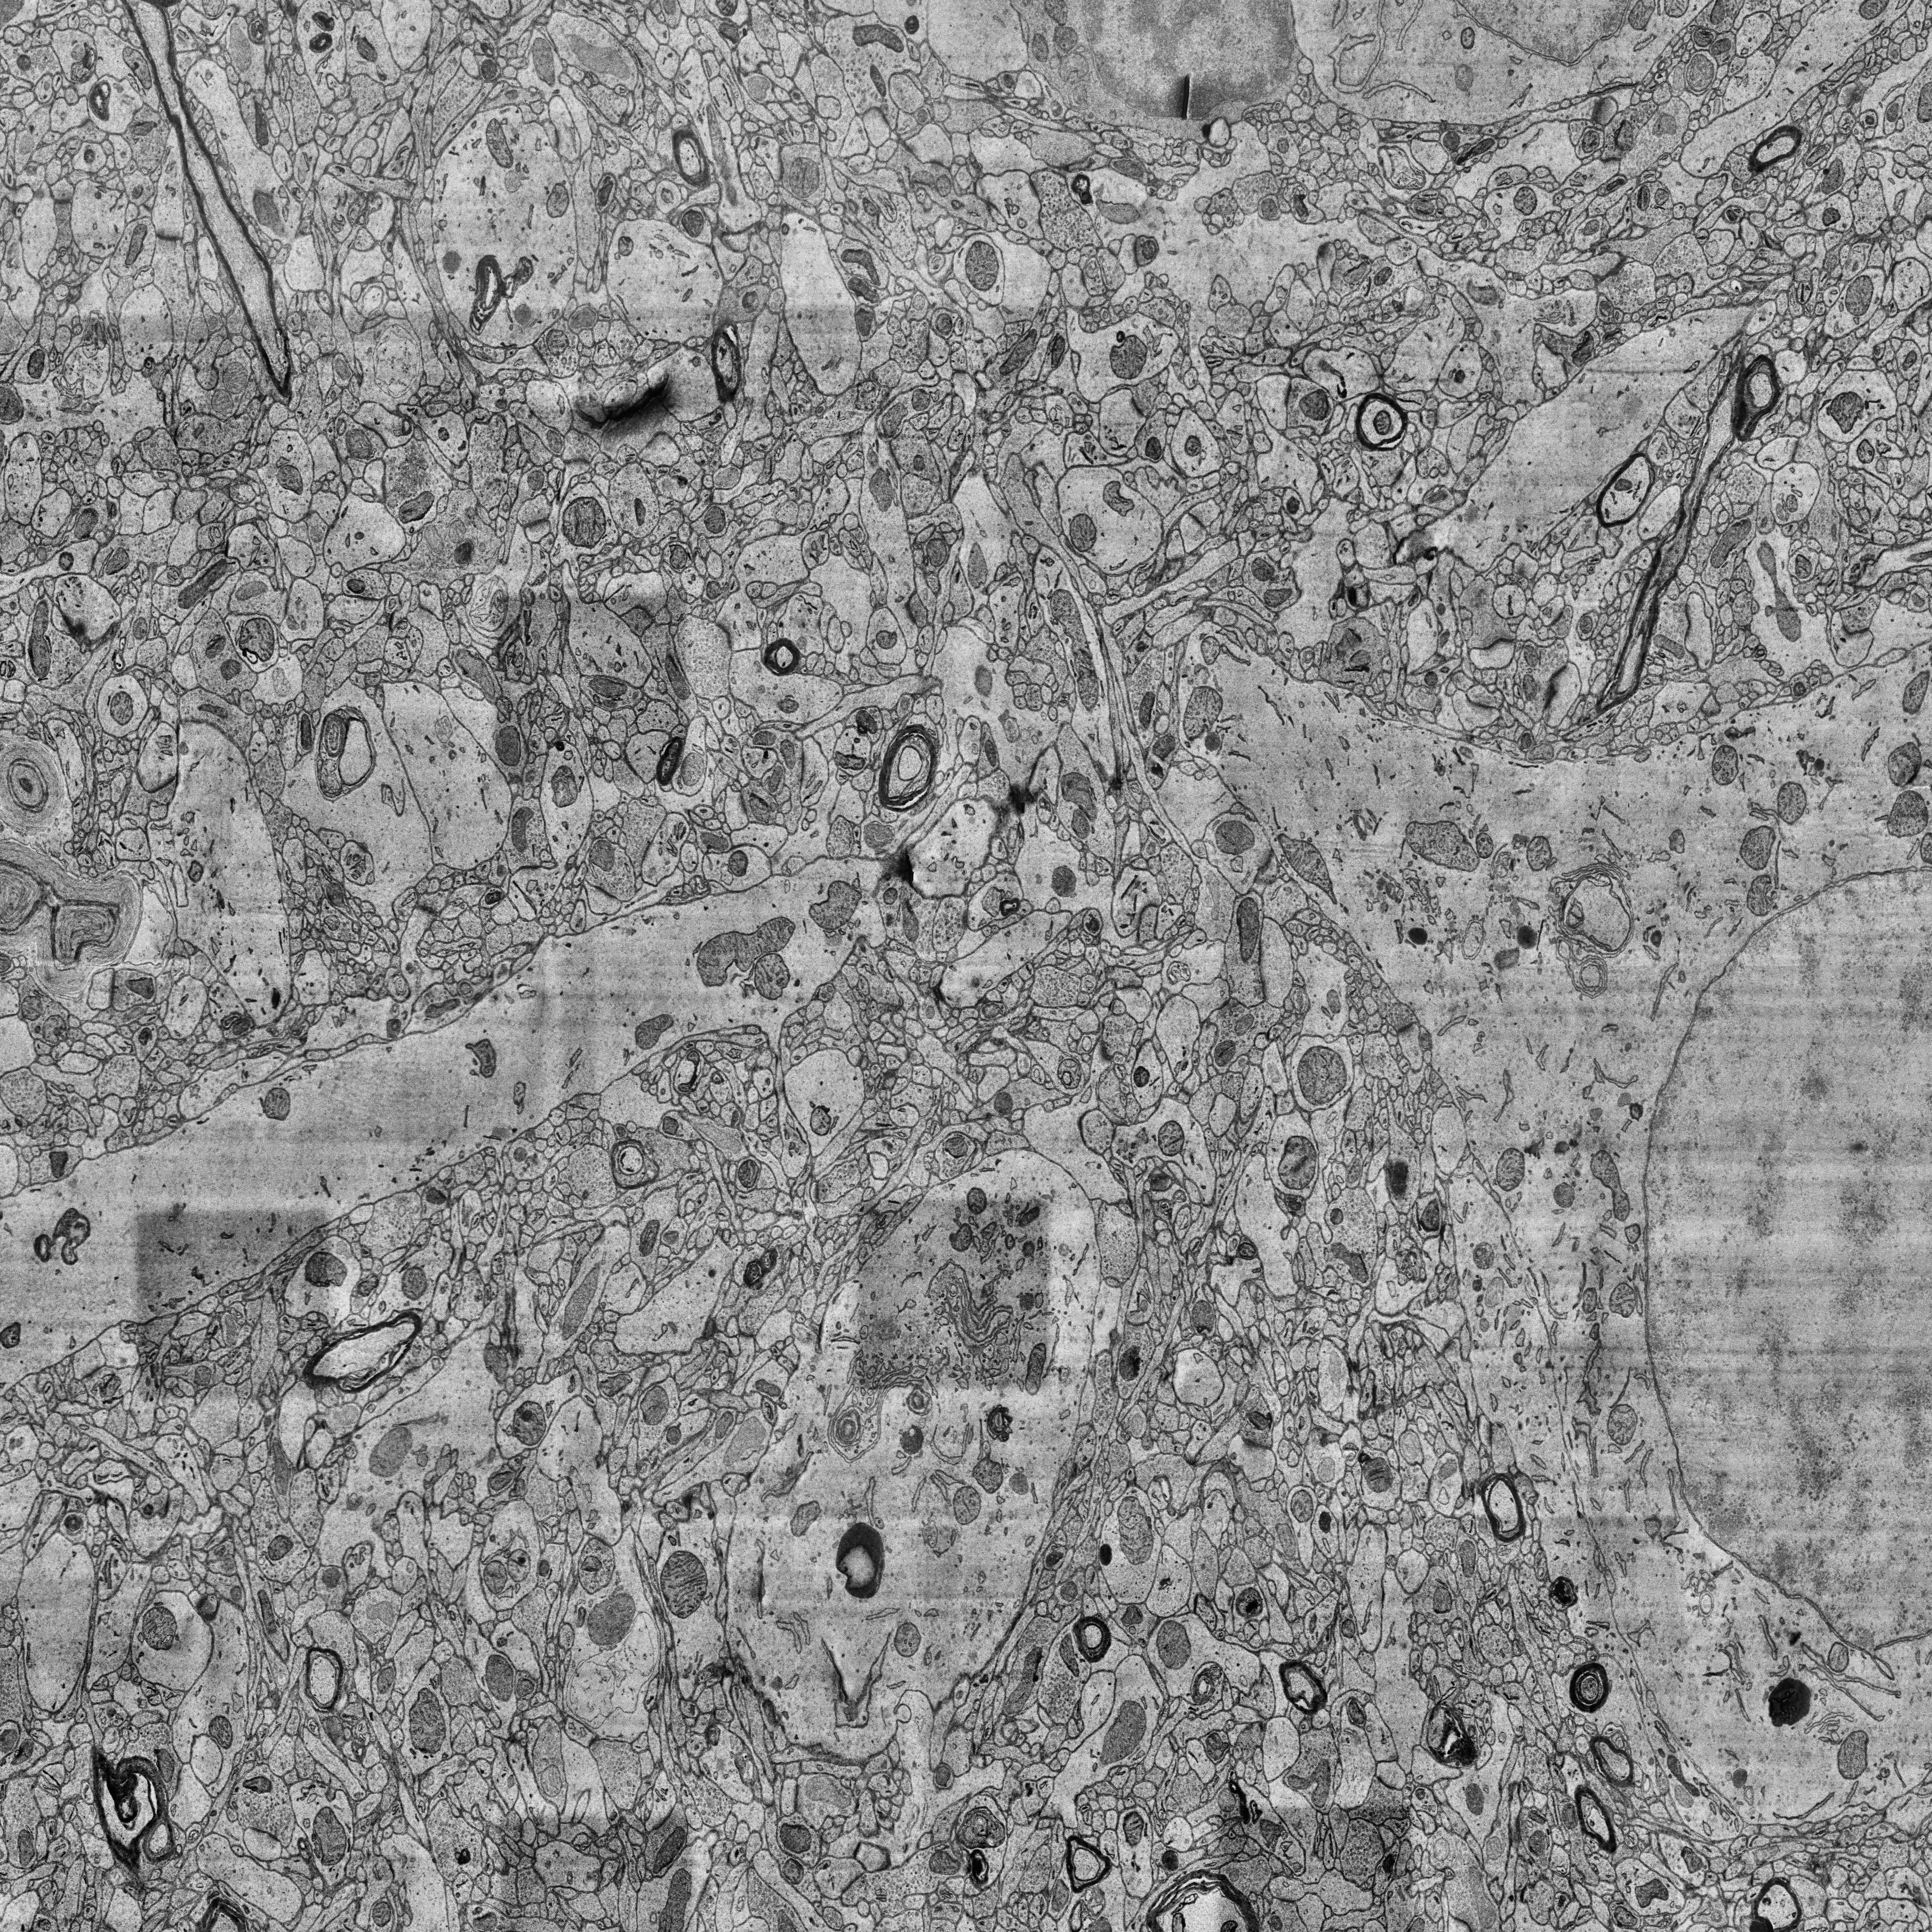
Electron microscopy slice of human cortex tissue
Slice depth (z): 291
Mitochondria instances in slice: 403